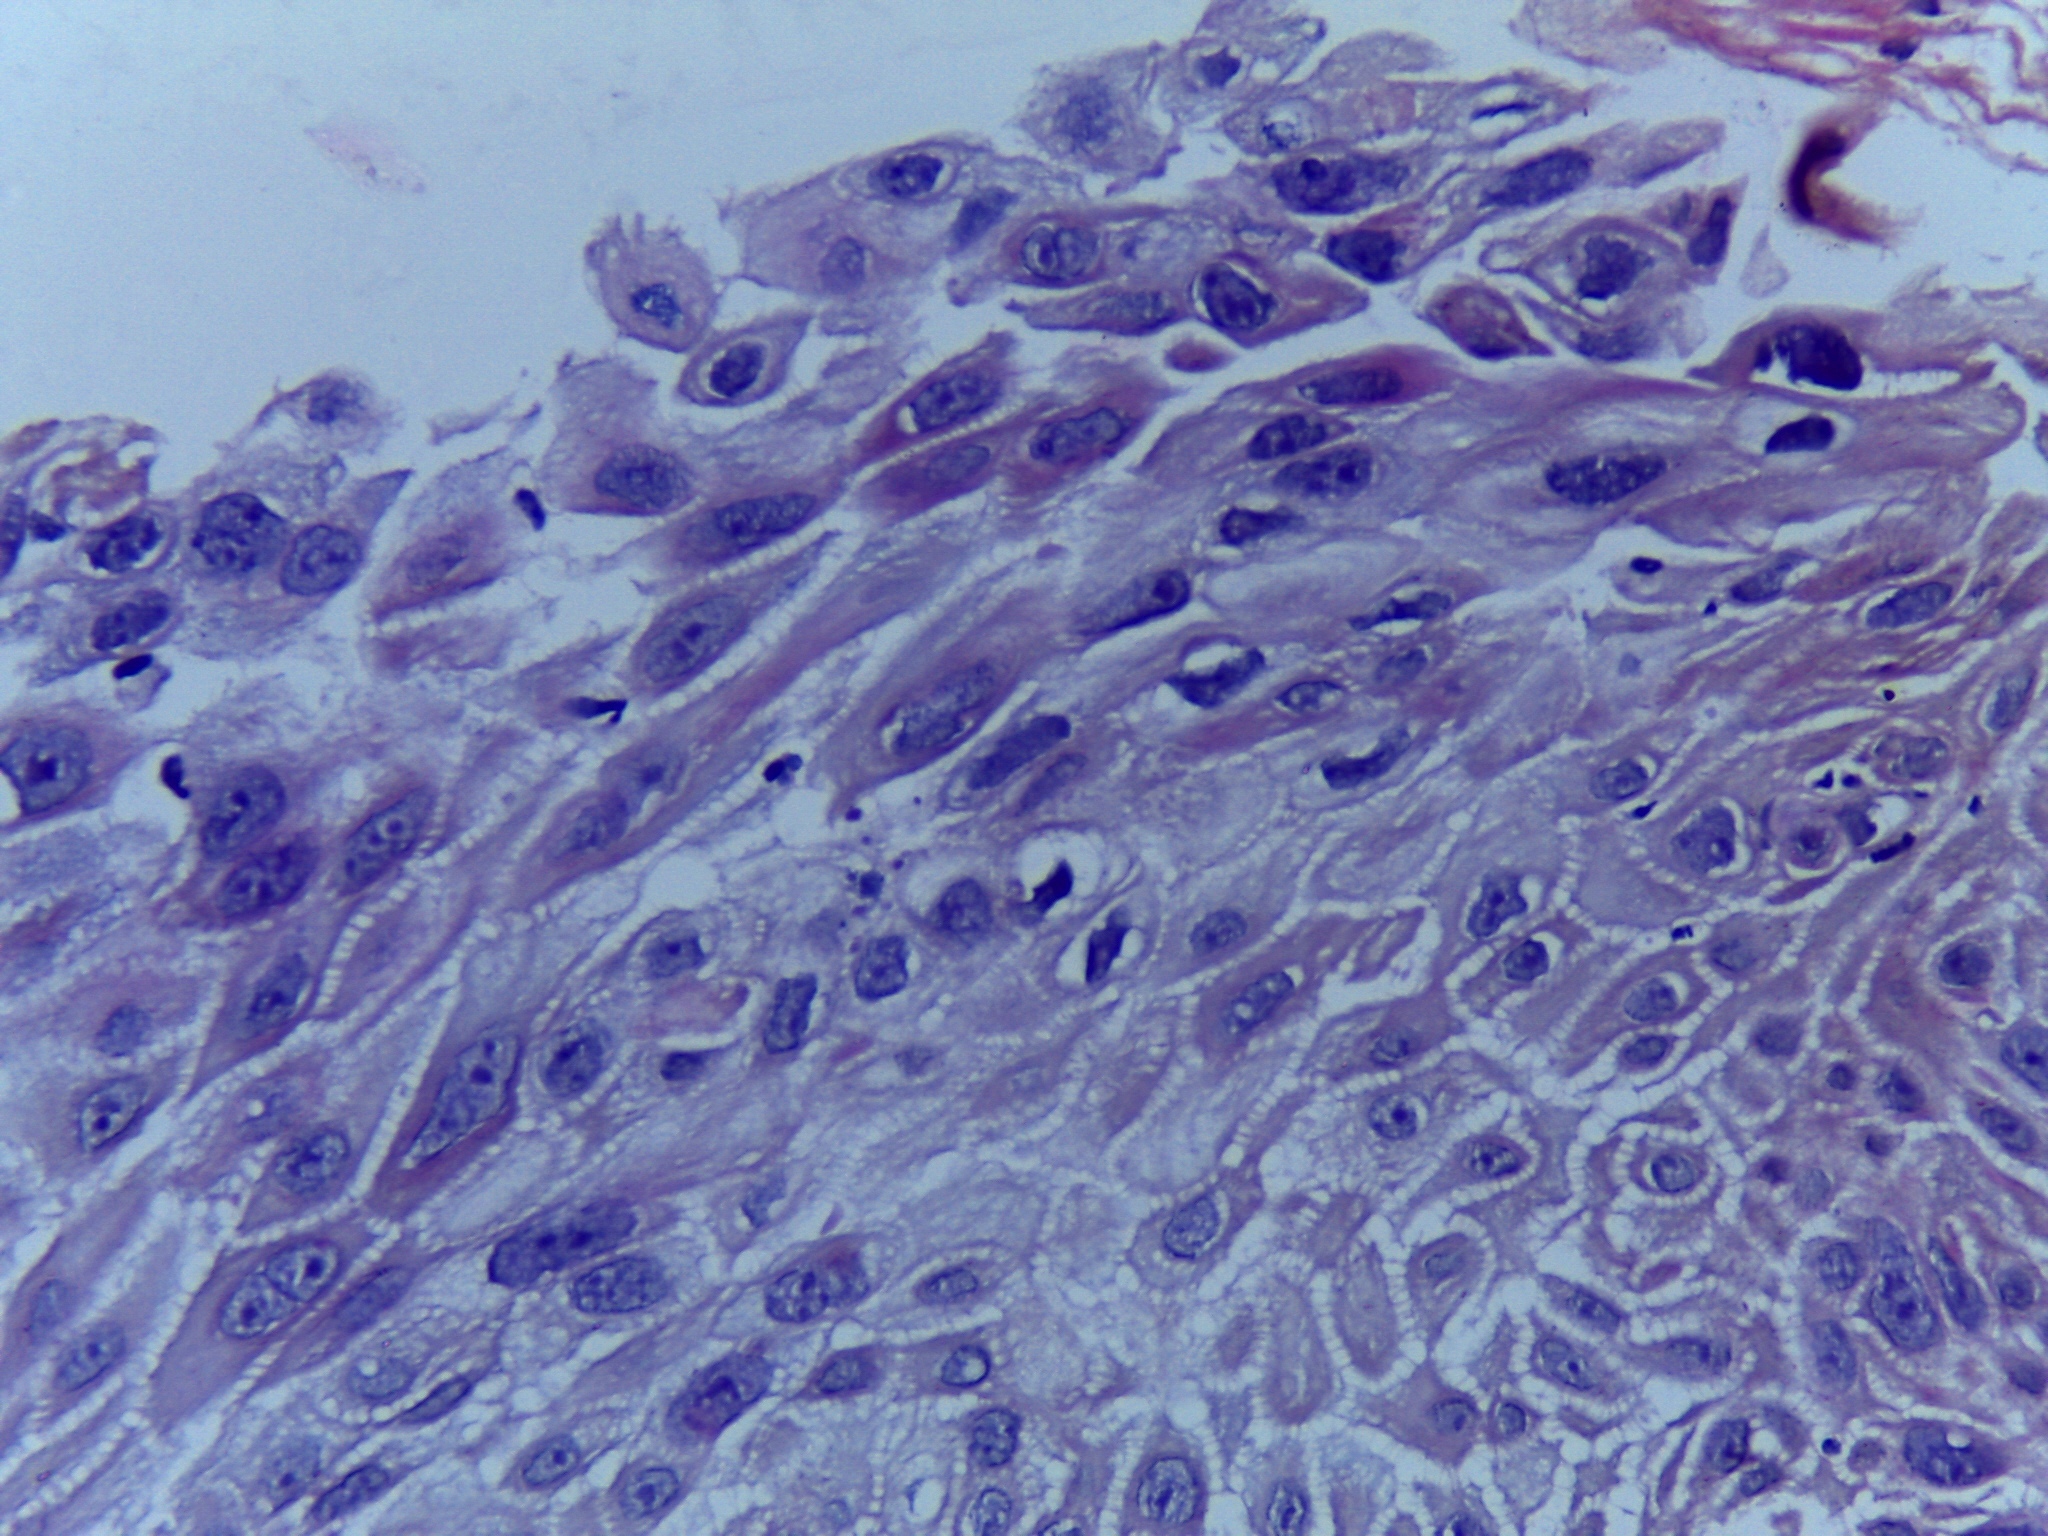
Diagnosis: OSCC